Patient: sex F, age 46
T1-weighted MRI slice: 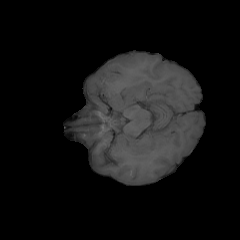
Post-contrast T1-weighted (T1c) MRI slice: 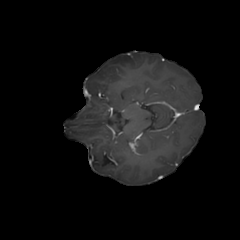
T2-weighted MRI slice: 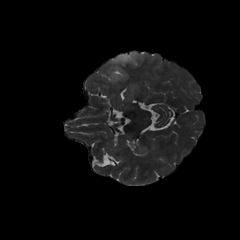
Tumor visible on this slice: yes
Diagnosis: Glioblastoma, IDH-wildtype
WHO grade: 4